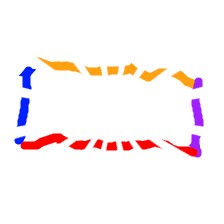
Shape: rectangle